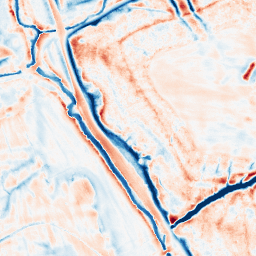
Category: edge_preserving
Decomposition family: bilateral
Decomposition parameters: d: 21
sigma_color: 25
sigma_space: 100
Upsampling method: bicubic
Upsampling parameters: scale: 8
Upsampling scale: 8